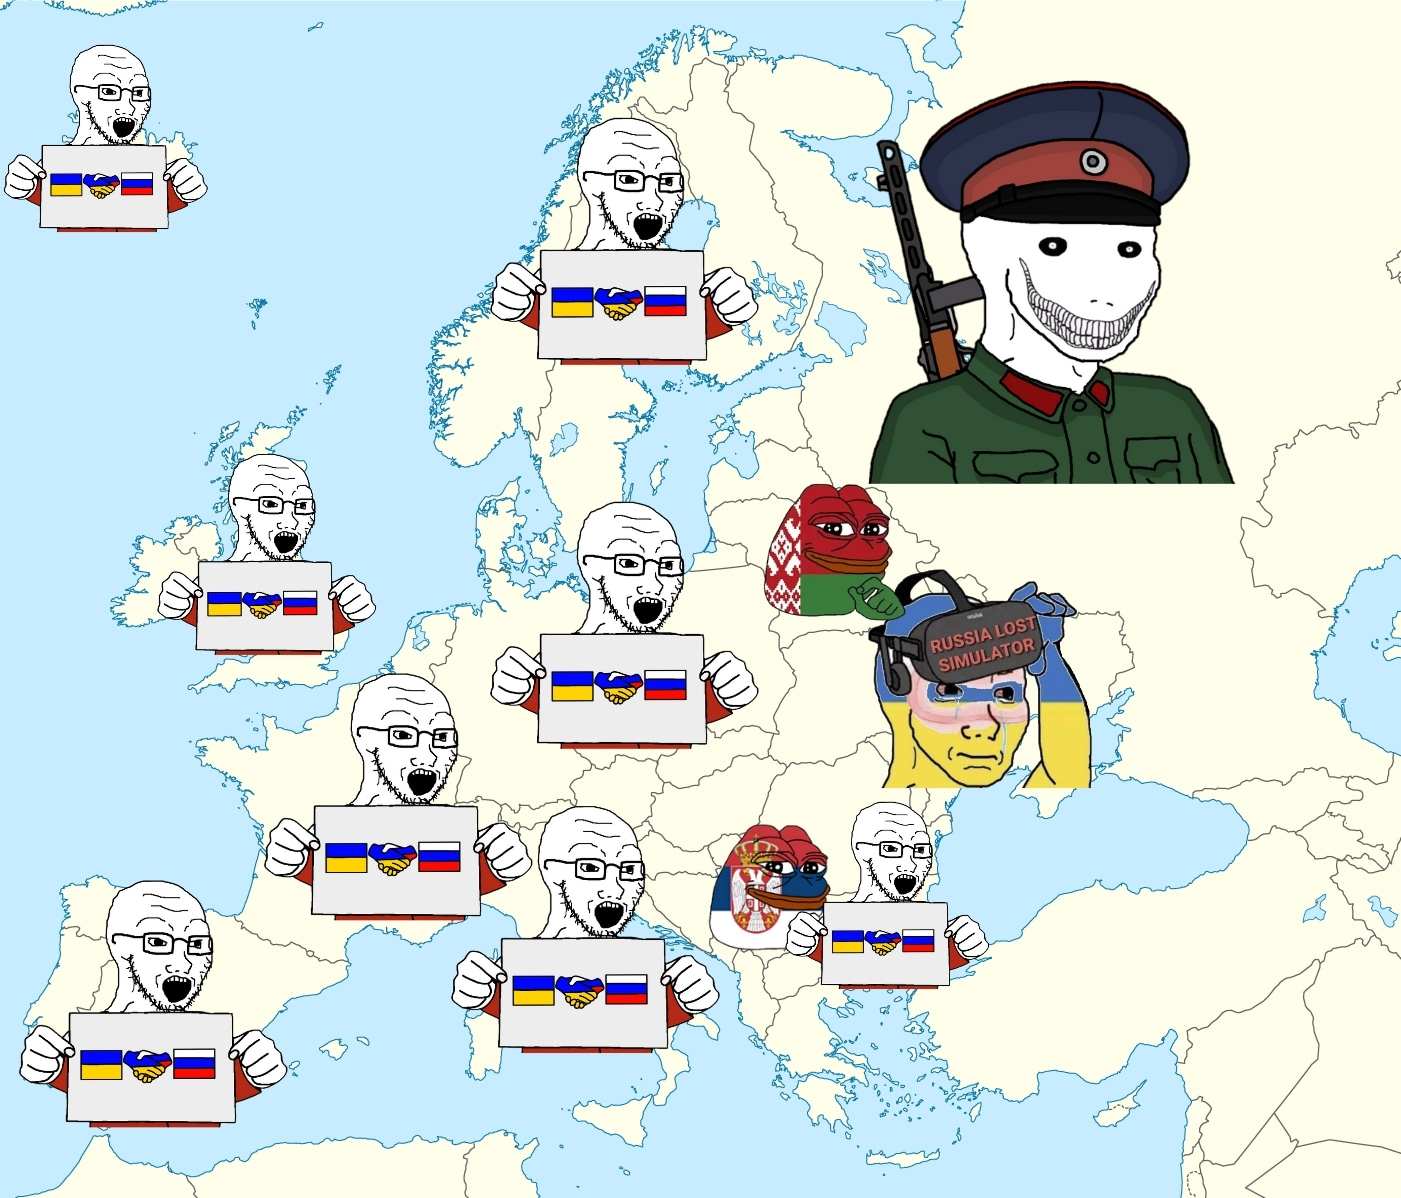
Label: 5_Wojak_with_Background